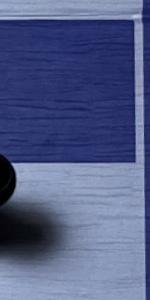
Label: Empty